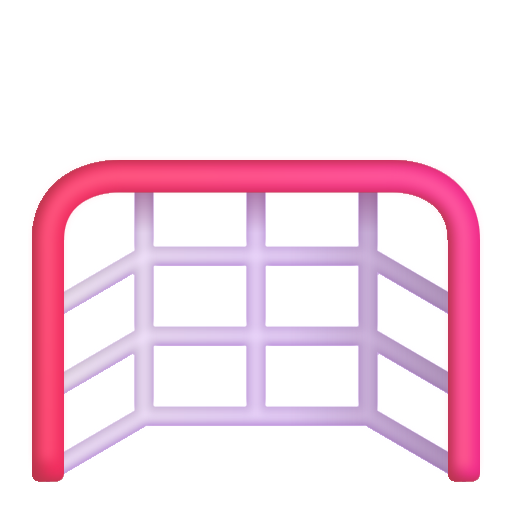
goal net color